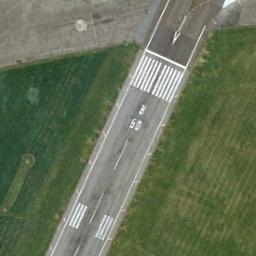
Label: runway